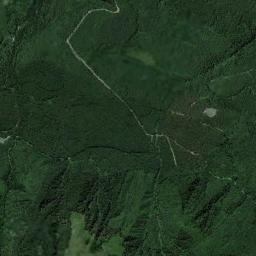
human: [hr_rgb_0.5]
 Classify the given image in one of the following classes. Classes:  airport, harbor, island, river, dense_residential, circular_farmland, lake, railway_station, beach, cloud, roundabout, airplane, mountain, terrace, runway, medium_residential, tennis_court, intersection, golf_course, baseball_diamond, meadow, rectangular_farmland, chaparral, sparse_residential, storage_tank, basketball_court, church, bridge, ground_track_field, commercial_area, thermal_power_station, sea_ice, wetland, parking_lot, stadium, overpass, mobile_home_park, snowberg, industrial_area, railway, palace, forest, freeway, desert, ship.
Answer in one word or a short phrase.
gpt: forest